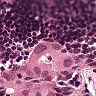
Metastatic tissue present: yes